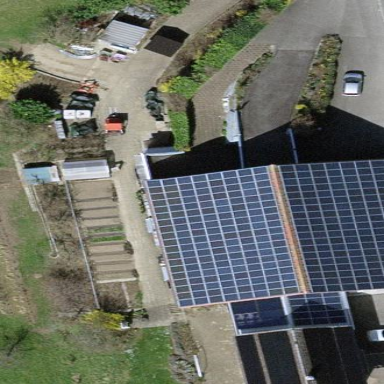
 consisting of solar photovoltaic panels."